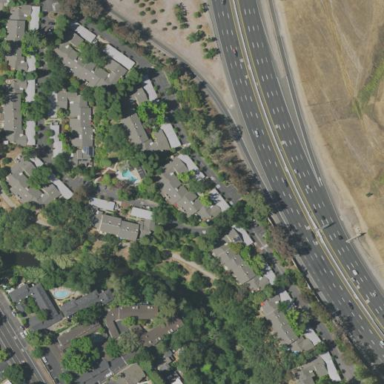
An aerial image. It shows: Condominium within residential area.